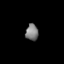
Tissue: skin
Cell type: Others
Senescence score: 0.2284
Nuclear area (px): 203
Mean DAPI intensity: 125.158